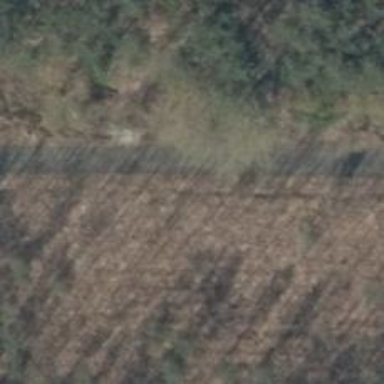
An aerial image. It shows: Well-maintained track road with grade 1 tracktype.